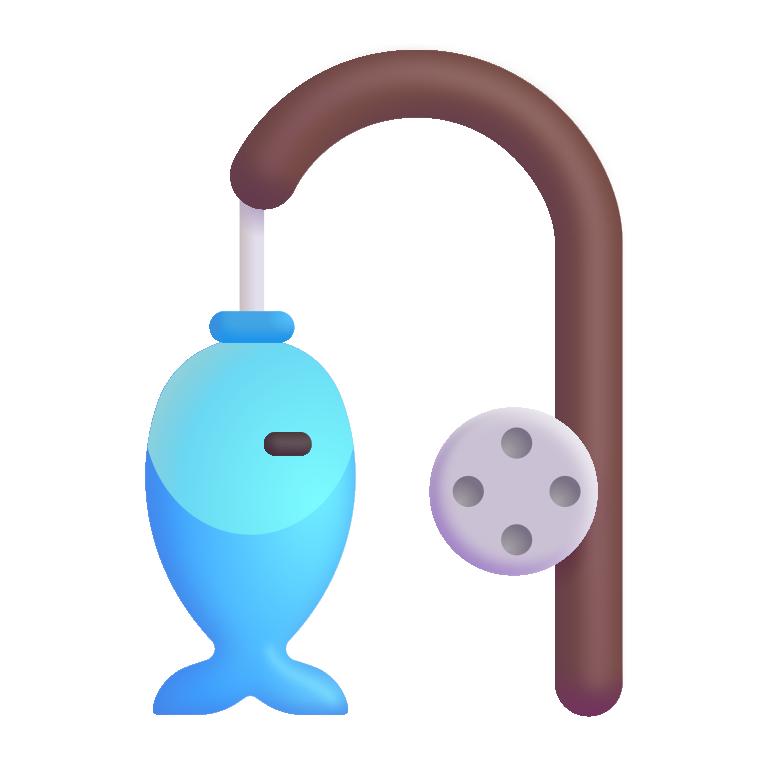
fishing pole color